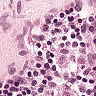
Metastatic tissue present: no